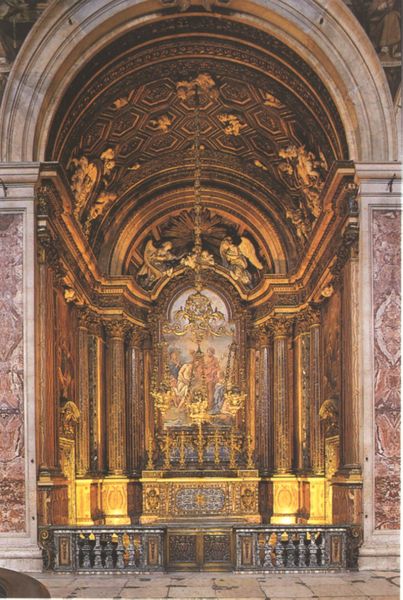
Titel: Kapelle des hl. Johannes des Täufers
Künstler: Luigi Vanvitelli
Standort: Lissabon, Sao Roque (EU - P)
Schlagwörter: flügel, marmor, schmuck, säulen, stein, bild, kirche, boden, gold, engel, kette, rundbogen, geländer, foto, fugen, glaube, religion, strahlen, altar, fotographie, islam, christentum, absperrung, synagoge, kiche, kirhe